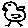
Label: bird